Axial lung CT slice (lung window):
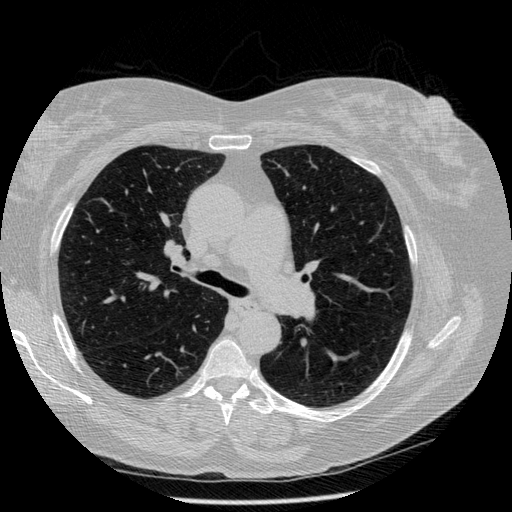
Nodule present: no